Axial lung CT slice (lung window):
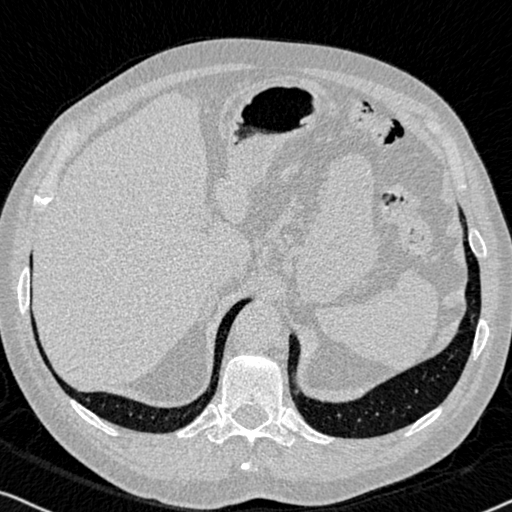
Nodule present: no